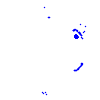
Particle: kaon